Aerial crown-view tile of a tropical tree (Barro Colorado Island, Panama), acquired 20240918:
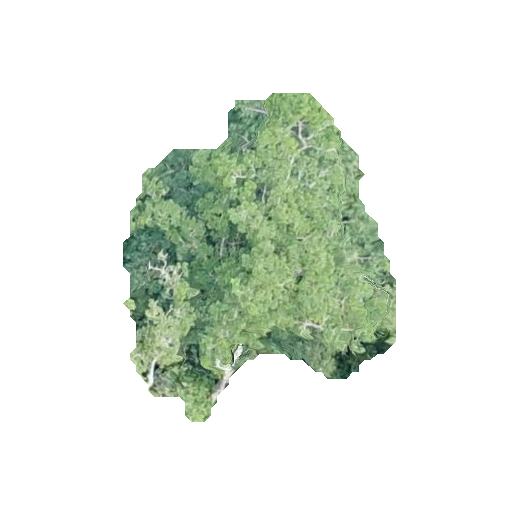
Species: Brosimum alicastrum
GBIF accepted scientific name: Brosimum alicastrum
Crown area: 95.059 m²